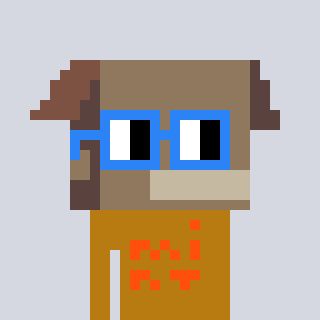
a pixel art character with square blue glasses, a box-shaped head and a gold-colored body on a cool background